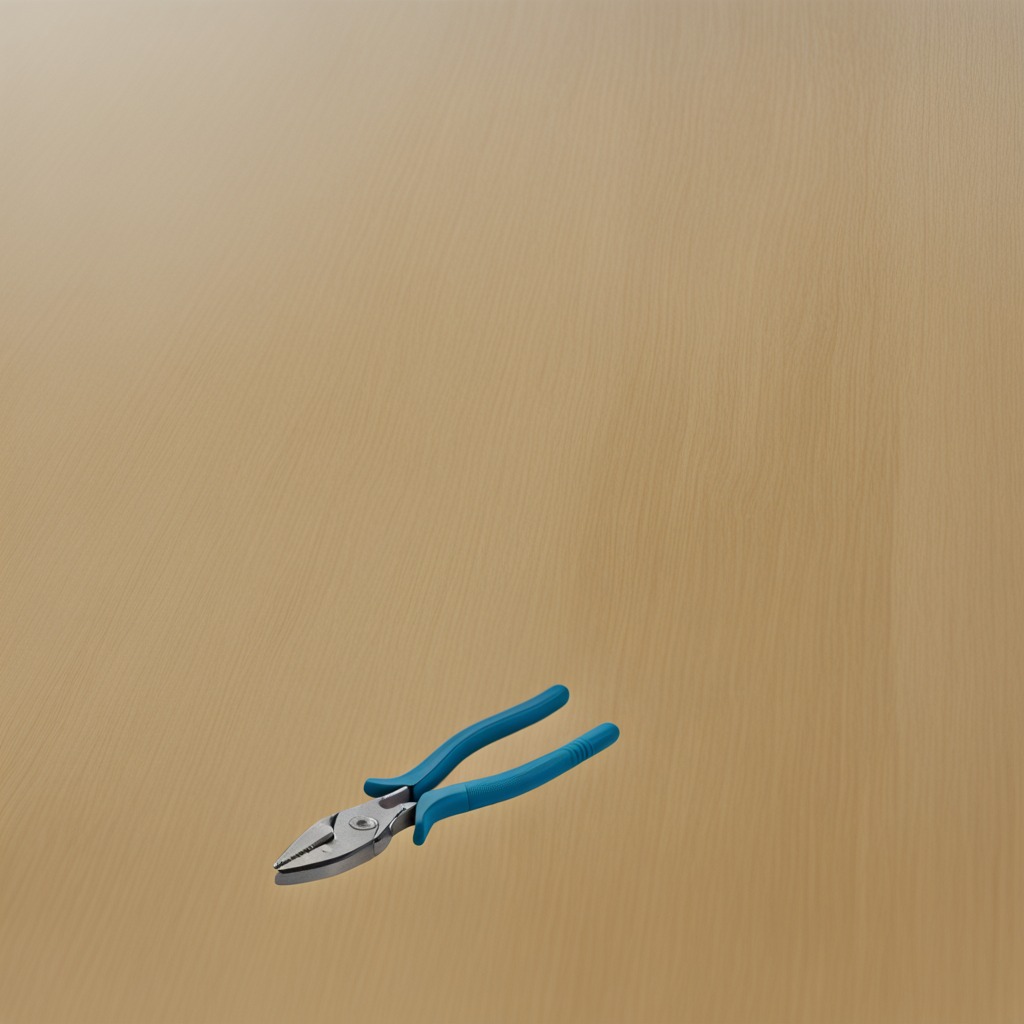
A plier is lying on the plywood surface in the workshop.